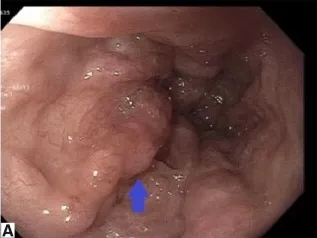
Endoscopy and computed tomography angiography on admission and 2 months later. (A) Endoscopy on initial presentation showing large esophageal varices (blue arrow).
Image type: endoscopy (gi_endoscopy)